Question: I have this form that upon opening the HTML file it will read the JSON VALUES and display it to the form..and I need to check if the textbox is the same as the two options "Jollibee" and "Mcdo".
If it is the same it will automatically check either of the two options that has the same value as the textbox, at the same time it will disable the textbox, if not it will select "Other" and the value will be the same. I am getting my values from 'JSON' by the way.

<URL>
here is my code in JSFIDDLE but i cant make it work in js fiddle but using notepad++ it works fine.. feel free to edit this thank you very much....
HTML
'''
<div>Name: <input type="text" id="name" value=""> </div></br>
<div>Age: <select id="age"></select></div></br></br>
<p>Favorite fastfood</p>
<input type="radio" name="fastfood" value="Jollibee">Jollibee<br>
<input type="radio" name="fastfood" value="Mcdo">McDo<br>
<input type="radio" name="fastfood" value="Other">Other <input type="text" id="otherfastfood" value=""> </div></br></br>
<p>Favorite ice cream flavor</p>
<select id="favorite_flavor"></select></br></br></br>
<p>House(s)</p>
<div id="theHouses">
<div>1. <select id="house-1">
<option>Quezon City</option>
<option>Makati City</option>
<option>Manila City</option>
<option>Paranaque City</option>
</select></div></br>
<div>2. <select id="house-2">
<option>Quezon City</option>
<option>Makati City</option>
<option>Manila City</option>
<option>Paranaque City</option>
</select></div></br>
</div>
<button id="hBtn" class="btn btn-danger">Add</button>
<button id="myBtn" class="btn btn-danger">Submit</button></br>
'''
JQUERY
'''
$(document).ready(function()
{
$('#name').val(info['name']);
$("#age").html(theAge);
$("#age").val(info['age']);
$('#otherfastfood').val(info['fastfood']);
$('input[name="fastfood"][value="Other"]').prop("checked",true);
$("#favorite_flavor").html(theFlavor);
$("#favorite_flavor").val(info['flavor']);
$("#house-1").val(info['houses'][0]);
$("#house-2").val(info['houses'][1]);
$('input[type=radio]').change(function()
{
if ($(this).is(':checked'))
{
if(info['fastfood'])
{
$('input[id=otherfastfood]').attr('disabled', 'disabled');
$(this).next().removeAttr('disabled');
$('#otherfastfood').val("");
}
}
});
$('#hBtn').click(function()
{
Houses();
});
$("#myBtn").click(function()
{
var series = {};
var h = [];
var counter = $("[id^=house]").length;
series.name = $('#name').val();
series.age = [parseInt($('#age').val())];
if ($('input[value=Jollibee]').is(':checked'))
series.fastfood = $('input[value=Jollibee]').val();
if ($('input[value=Mcdo]').is(':checked'))
series.fastfood = $('input[value=Mcdo]').val();
if ($('input[value=Other]').is(':checked'))
series.fastfood = $('#otherfastfood').val();
series.flavor = $('#favorite_flavor').val();
for (var i = 1; i <= counter; i++)
{
h.push($('#house-' + i).val());
}
series.houses = h;
alert(JSON.stringify(series));
});
});
var info = JSON.parse('{"name":"Juan dela Cruz", "age":29, "fastfood":"Jollibee", "houses": ["Manila City", "Paranaque City"], "flavor":"mango", "set_flavors":["ube","matcha","chocolate","mocha","mango"]}');
var counter = 3;
var str = '';
function Houses()
{
str = '<div>'+counter+'. <select id="house-'+counter+'"><option>Quezon City</option><option>Makati City</option><option>Manila City</option><option>Paranaque City</option></select></div></br>';
$('#theHouses').append(str);
counter++;
}
function theAge()
{
var agesRange = "";
for(var a = 1; a <= 100; a++)
{
agesRange += '<option>'+a+'</option>';
}
return agesRange;
}
function theFlavor()
{
var flavors = "";
var counter = info['set_flavors'].length;
for(var a = 0; a < counter; a++)
{
flavors += '<option>'+info['set_flavors'][a]+'</option>';
}
return flavors;
}
'''
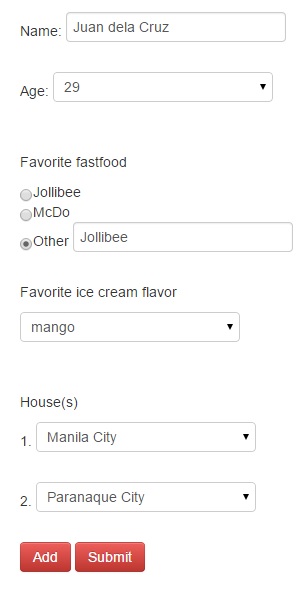
Answer: '''
$('input[value=Other]').click(function(){
if($(this).prop('checked')){
$('#otherfastfood').prop('disabled',false)
}
});
$('#otherfastfood').on('change',function(){
$('input[name=fastfood]').each(function(custom){
if($(this).val()!='Other' && $(this).val().toLowerCase()==$('#otherfastfood').val().toLowerCase()){
$(this).prop("checked",true);
$('#otherfastfood').val('');
$('#otherfastfood').prop('disabled',true)
}
});
});
'''
<URL>